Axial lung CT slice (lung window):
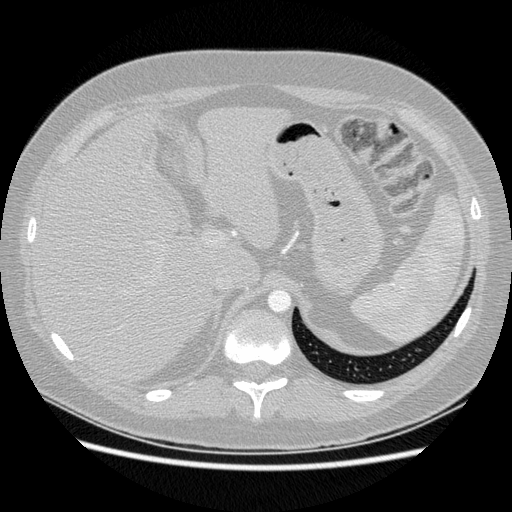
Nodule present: no